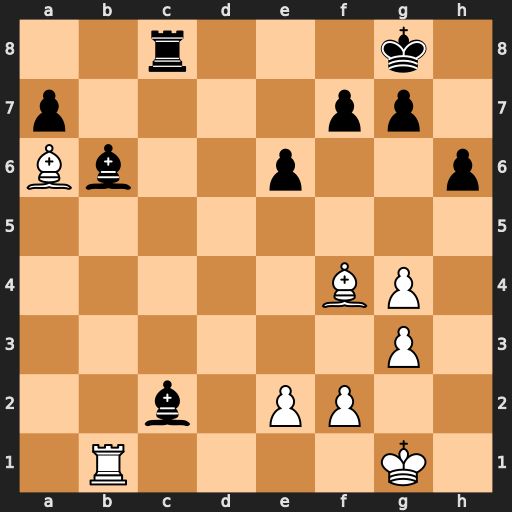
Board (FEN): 2r3k1/p4pp1/Bb2p2p/8/5BP1/6P1/2b1PP2/1R4K1
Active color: w
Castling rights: -
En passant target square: -
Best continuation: Rxb6 axb6 Bxc8